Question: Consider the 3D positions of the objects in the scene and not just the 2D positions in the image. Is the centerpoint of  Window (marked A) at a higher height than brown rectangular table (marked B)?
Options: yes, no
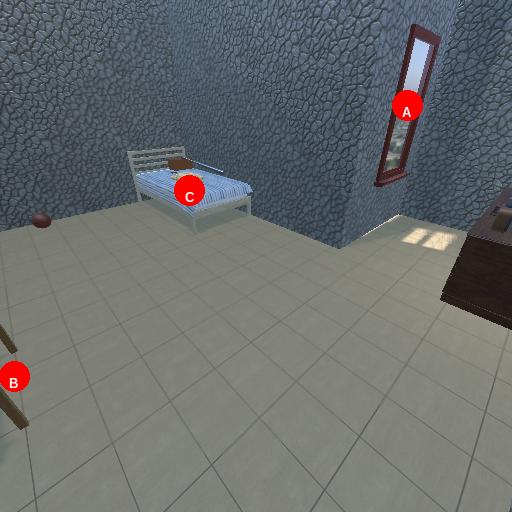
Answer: yes